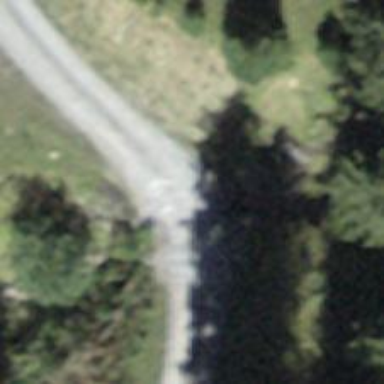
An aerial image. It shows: Residential road with bridge.